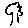
Label: tree